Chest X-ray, AP view. Patient: 46 years old, sex M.
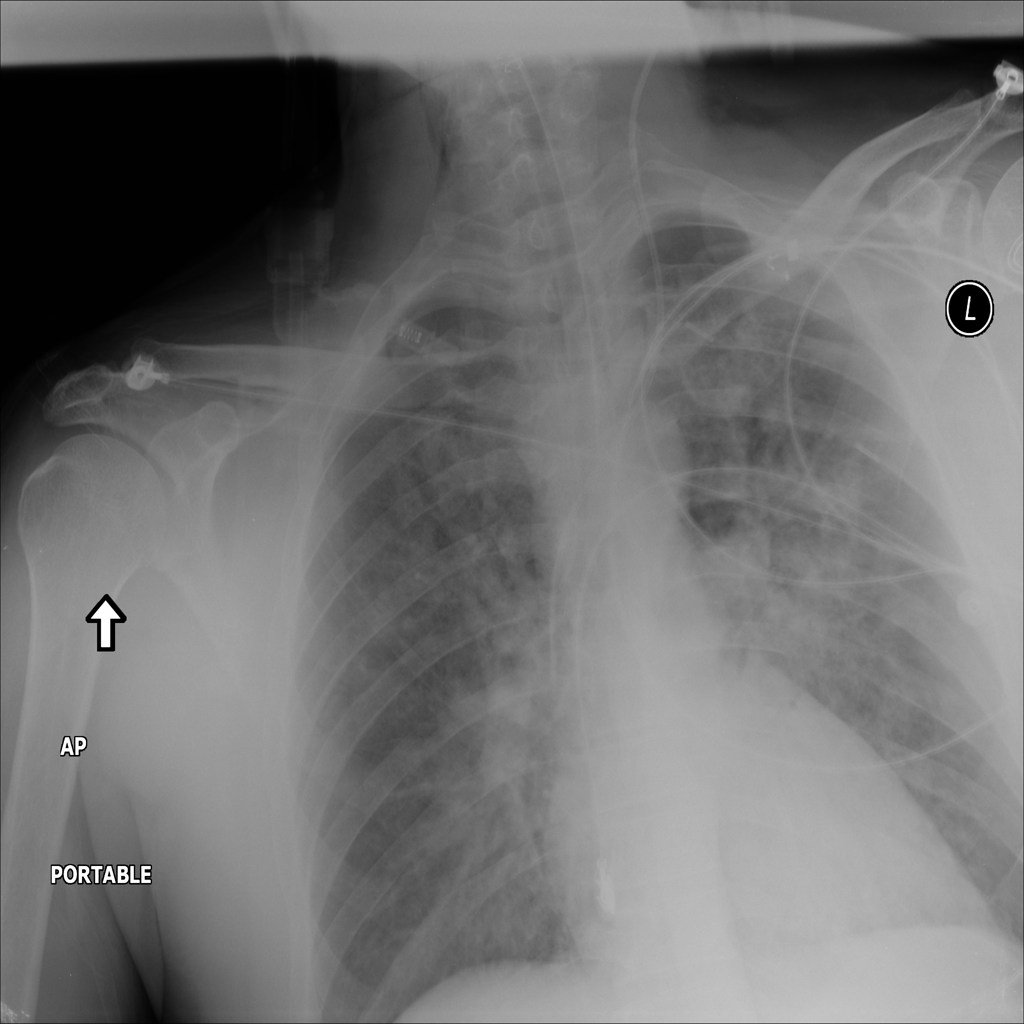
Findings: Consolidation, Infiltration